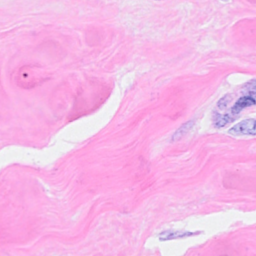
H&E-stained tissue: Breast